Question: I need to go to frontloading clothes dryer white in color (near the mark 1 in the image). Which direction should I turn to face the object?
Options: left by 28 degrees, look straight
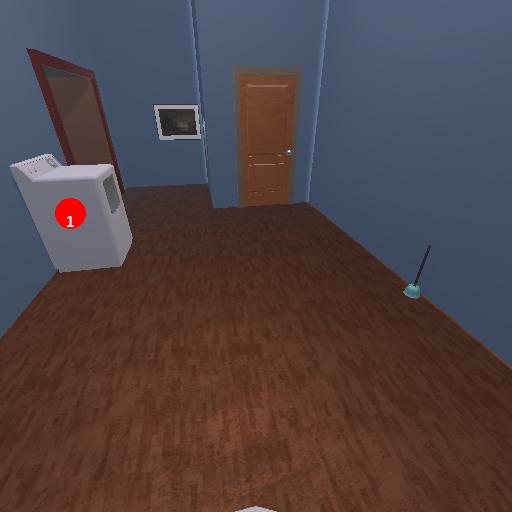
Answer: left by 28 degrees